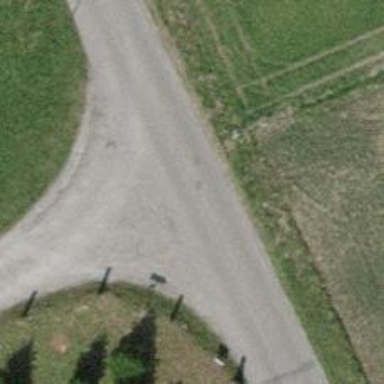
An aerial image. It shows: Unclassified road with asphalt surface.